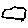
Label: cloud